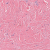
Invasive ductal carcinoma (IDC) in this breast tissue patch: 0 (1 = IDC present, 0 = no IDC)